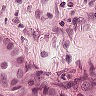
Metastatic tissue present: yes